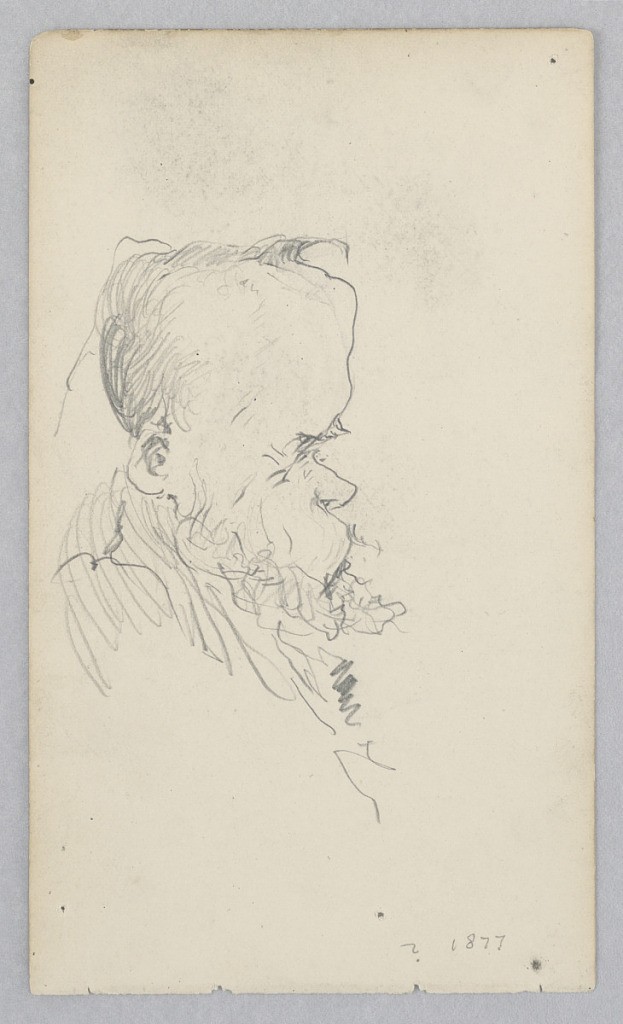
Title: Caricature
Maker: Robert Frederick Blum, American, 1857–1903
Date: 1877
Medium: Graphite on wove paper
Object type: Drawing
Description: A head of a man shown in profile turned toward the right. Verso: The slipper is shown twice from slightly different angels.